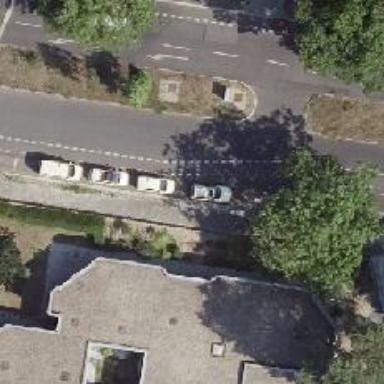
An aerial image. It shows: Taxi stand.